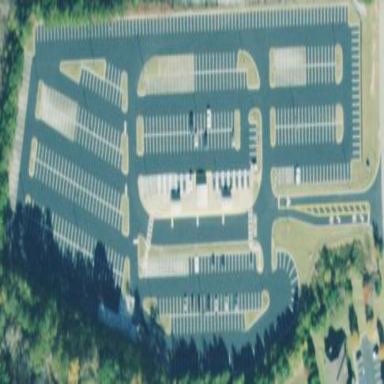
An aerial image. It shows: Parking area with asphalt surface designated for bus park and ride.